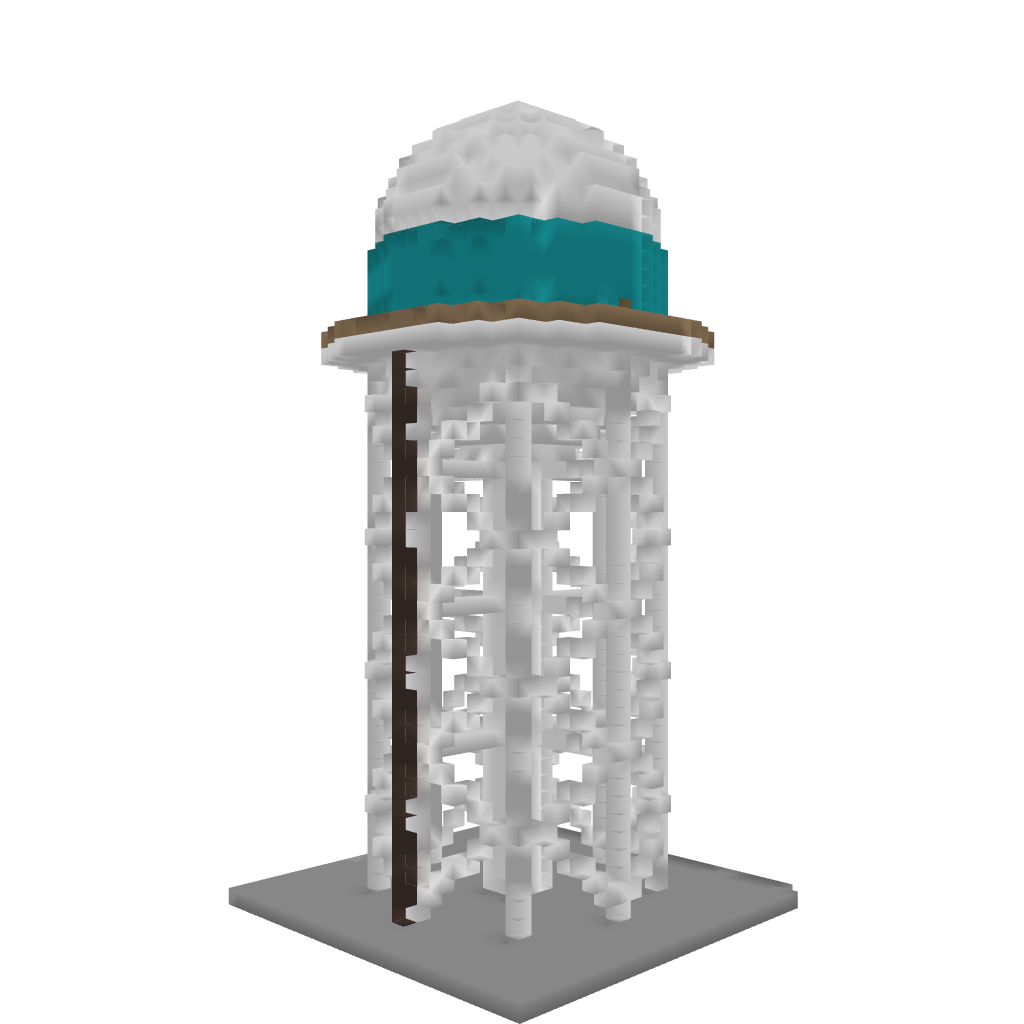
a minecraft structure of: Modern water tower